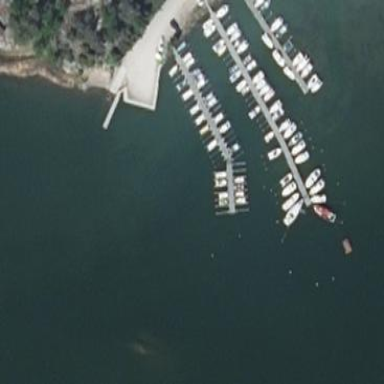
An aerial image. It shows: Marina area for leisure land.